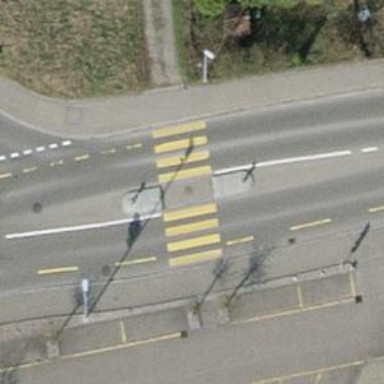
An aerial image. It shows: Marked asphalt footway with crossing markings.